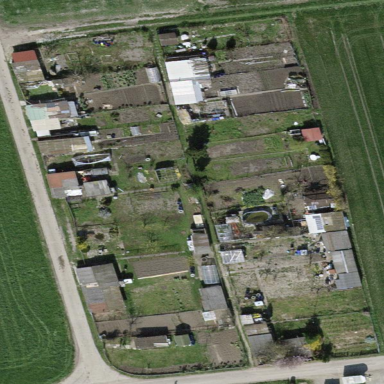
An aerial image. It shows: Allotments area.